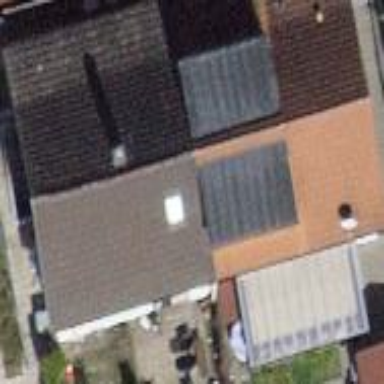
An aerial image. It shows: Semidetached house with gabled roof.